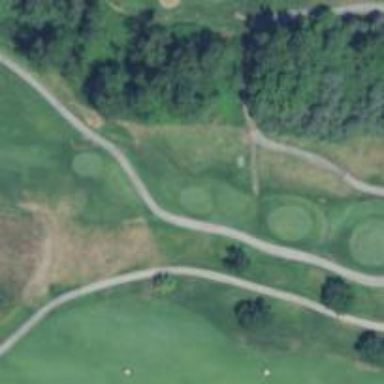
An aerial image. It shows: Path designated for golf carts.